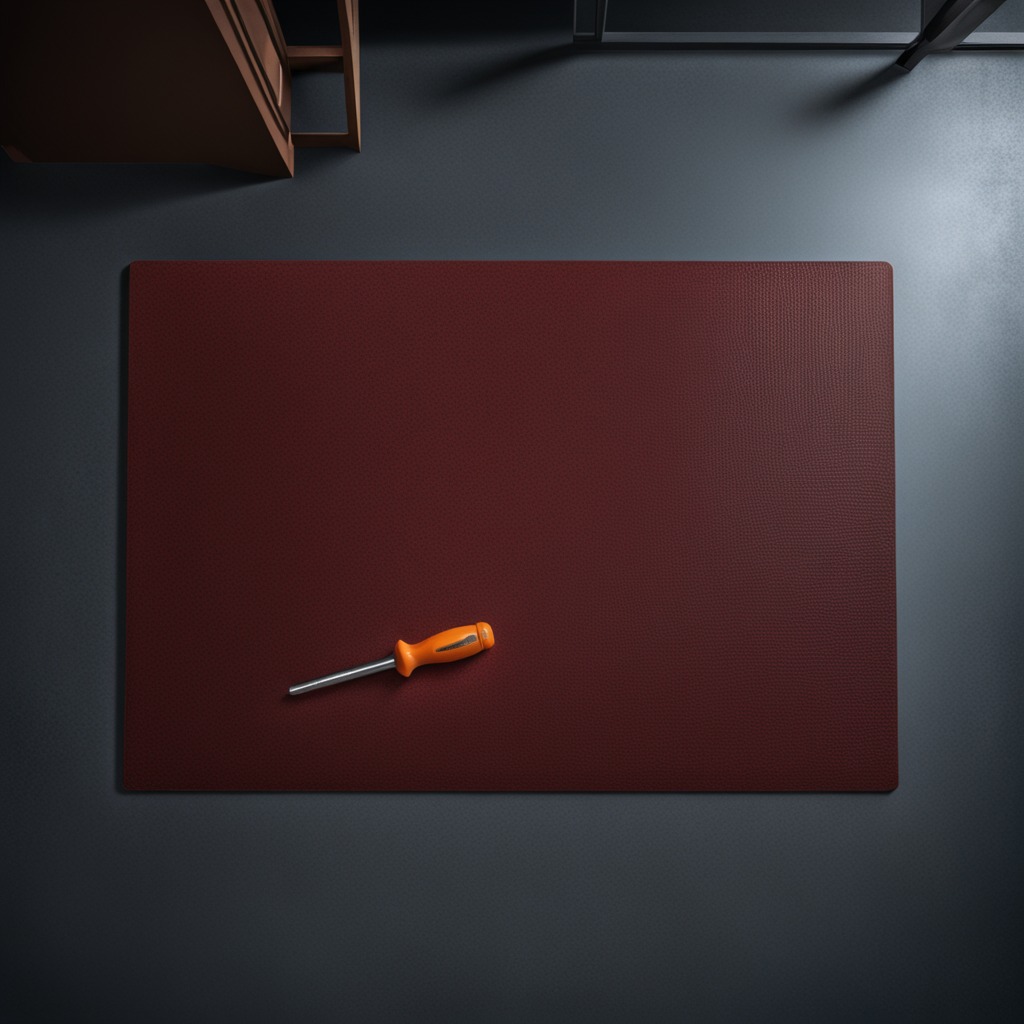
A screwdriver lying on the tabletop.